Question: Even after installing v4 support library from Xamarin Component Store,I get this error.I tried googling for these problems but I always get the same error in Xamarin Studio while developing android app

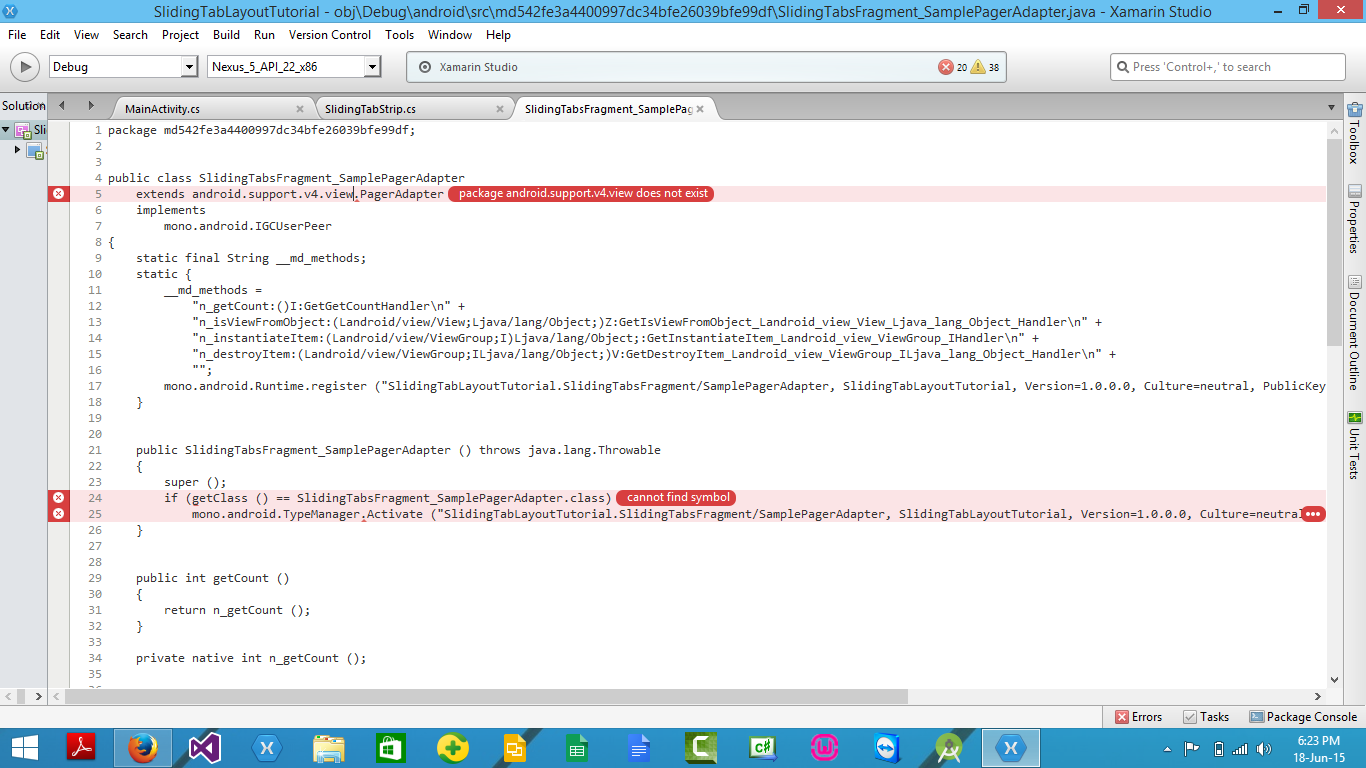
Answer: This is <URL>
The problem starts when you are normally installing one of nuget packages.
Then IDE (VS2015 for me) hangs and nothing goes well, so you're forced to shutdown the IDE. After re-openning the IDE and forcing a link to the assemblies and when it comes to build the project, it says :
> package android.support.* doesn't exist
# Here's what happens in the background:
are actually C# bindings of (THAT ARE WRITTEN IN JAVA), so they are not completely native and they wrappers of google support libraries (for more about Xamarin C# bindings read : <URL>.
The time the IDE hangs is the time when it starts downloading Sources (about 96 MB) from <URL> for each of the packages then extracting it to
'''
C:\Users\%username%\AppData\Local\Xamarin
'''
# Solutions:
I propose 2 solutions:
1. A friend told me that using a version other than 22.2.1 would solve the problem ( I didn't try it)
2. Manual Extracting of the package (e.g. Xamarin.Android.Support.v4): Go to C:\Users\%username%\AppData\Local\Xamarin, delete the folder with the desired library name if it exists e.g. Android.Support.v4 Create a path with the desired library name C:\Users\%username%\AppData\Local\Xamarin\{LibraryName}\22.2.1 e.g. C:\Users\%username%\AppData\Local\Xamarin\Android.Support.v4\22.2.1 Download Google Support Library Source from here (v16). Copy it and extract its content into C:\Users\%username%\AppData\Local\Xamarin\Android.Support.v4\22.2.10\content Open the pre-downloaded archive android_m2repository_r16, navigate to m2repository\com\android\support and go to libraryname\22.2.1 (e.g. support-v4\22.2.1. Search for and open libraryName-22.2.1.aar (e.g. support-v4-22.2.1.aar (it opens directly with WinRAR) extract the content of the file to C:\Users\%username%\AppData\Local\Xamarin\{LibraryName}\22.2.10\embedded e.g. C:\Users\%username%\AppData\Local\Xamarin\Android.Support.v4\22.2.10\embedded Run the package installation nuget command
# Edit
you have to keep a copy of android_m2repository_r16.zip inside 'C:\Users\%username%\AppData\Local\Xamarin\Android.Support.v4\22.2.10\'